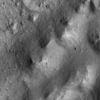
Label: not_dusty